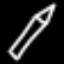
Label: pencil